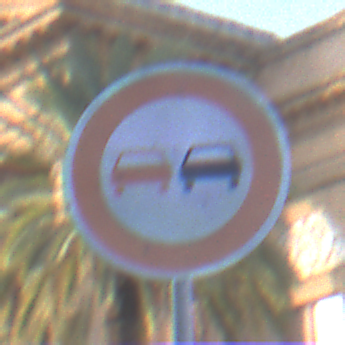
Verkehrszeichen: Ueberholverbot
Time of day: SunriseSunset
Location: Outdoor (Urban)
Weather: PartlyCloudy
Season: NotSpecified
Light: Natural